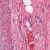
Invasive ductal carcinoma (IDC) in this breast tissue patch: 0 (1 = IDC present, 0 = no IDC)